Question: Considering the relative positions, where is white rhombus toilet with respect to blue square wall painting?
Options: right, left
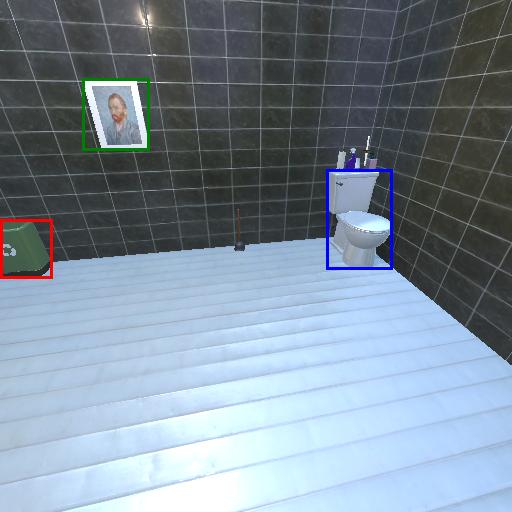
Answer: right